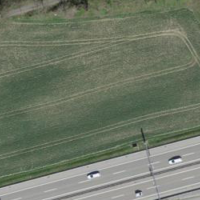
EUNIS habitat code: 57
Species observed at this site:
Ciconia ciconia